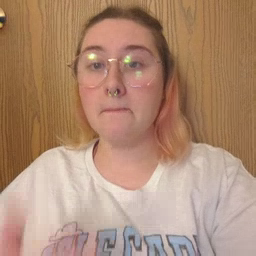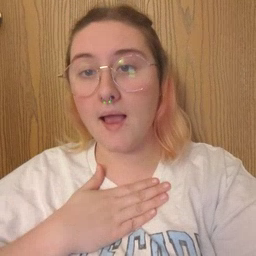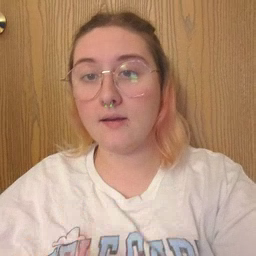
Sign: minemy